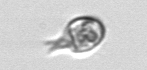
Label: Balanion